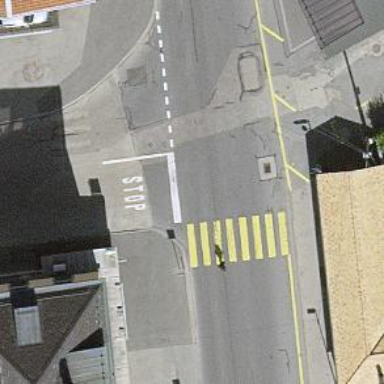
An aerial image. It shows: Marked crossing on asphalt footway.